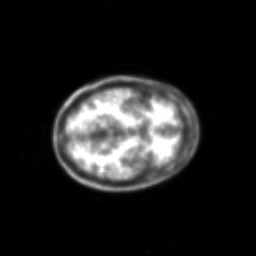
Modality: PET
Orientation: axial
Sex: female
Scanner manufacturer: siemens